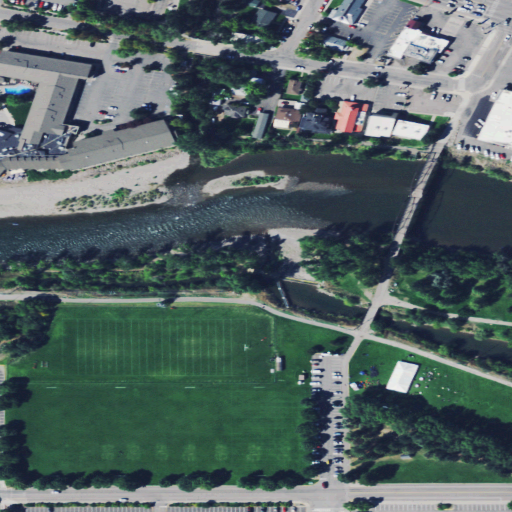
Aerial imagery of valley in Montana named Hellgate Canyon containing open development, medium intensity development, low intensity development, open water, pasture, high intensity development, and grassland